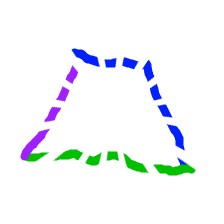
Shape: trapezoid